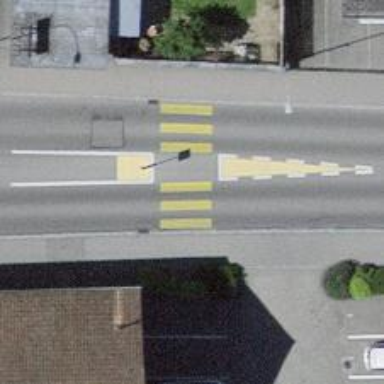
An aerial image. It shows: Zebra crossing on the road.